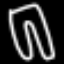
Label: pants